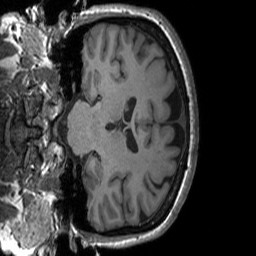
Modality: T1w
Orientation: coronal
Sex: female
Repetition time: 1.95 s
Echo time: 0.026 s